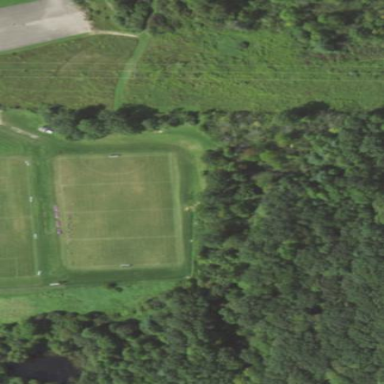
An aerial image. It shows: Soccer pitch for outdoor sports and leisure activities.